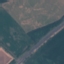
Label: Highway